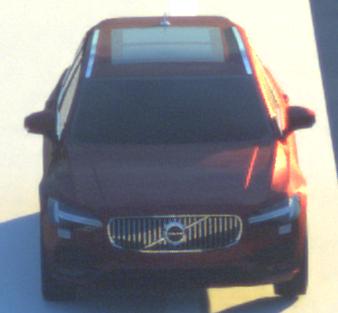
Make: Volvo
Model: V90
Detailed model: -
Model produced from: 2016
Model produced until: 2020
Doors: 5
Color: red
Road condition: dry road
Daytime: sunrise or sunset
Contrast: medium contrast